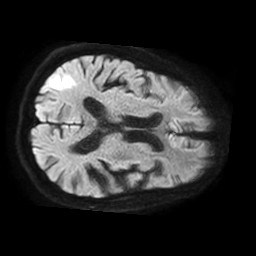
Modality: TRACE
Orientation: axial
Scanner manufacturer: philips
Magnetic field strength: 1.5 T
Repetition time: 3.481 s
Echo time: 0.07039 s